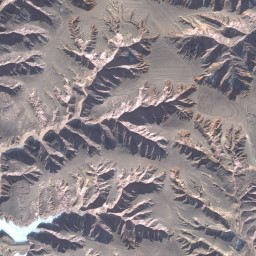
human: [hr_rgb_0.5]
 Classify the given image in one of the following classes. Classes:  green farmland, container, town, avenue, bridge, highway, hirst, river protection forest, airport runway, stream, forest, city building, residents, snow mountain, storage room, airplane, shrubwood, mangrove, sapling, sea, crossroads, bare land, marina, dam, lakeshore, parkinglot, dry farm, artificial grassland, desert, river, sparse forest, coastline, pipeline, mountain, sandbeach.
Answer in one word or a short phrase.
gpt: mountain